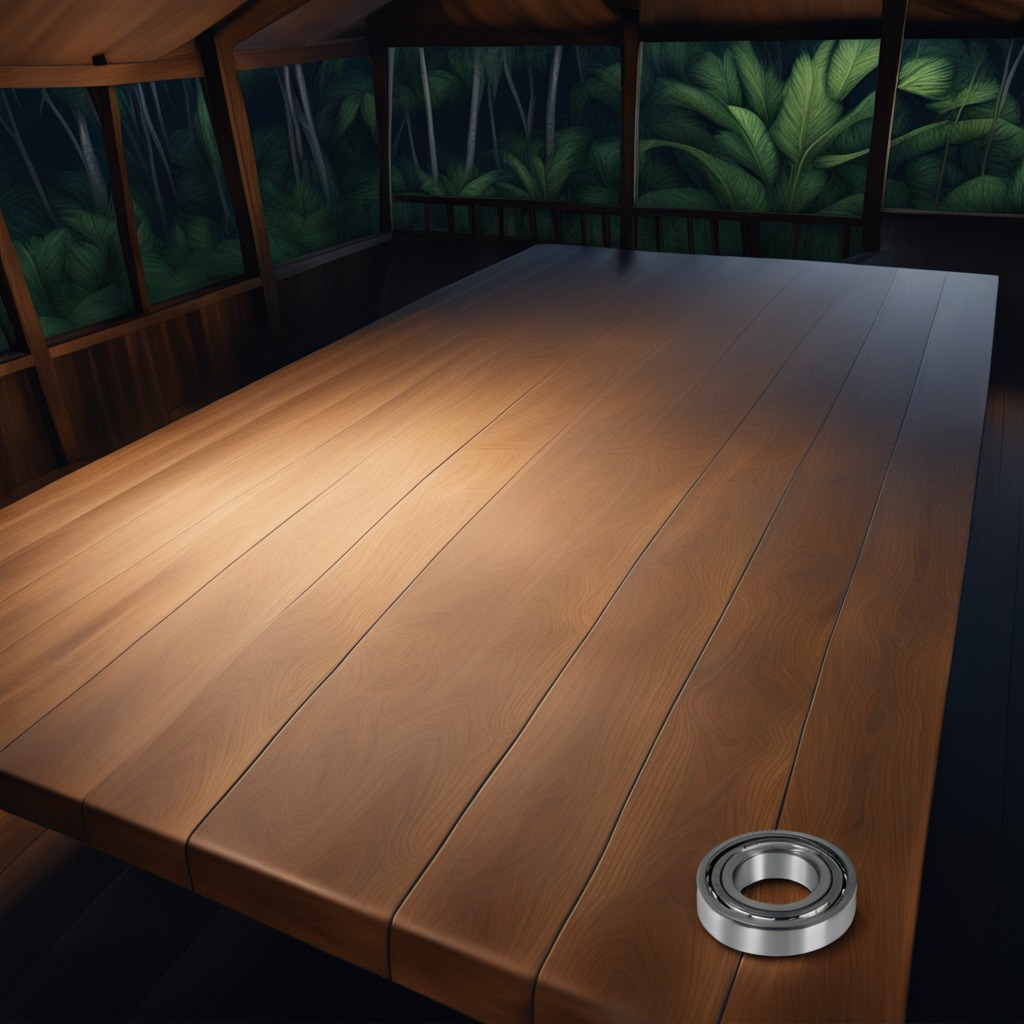
A metal ball bearing is lying on a wooden table inside a jungle field workshop tent at night.